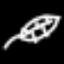
Label: leaf